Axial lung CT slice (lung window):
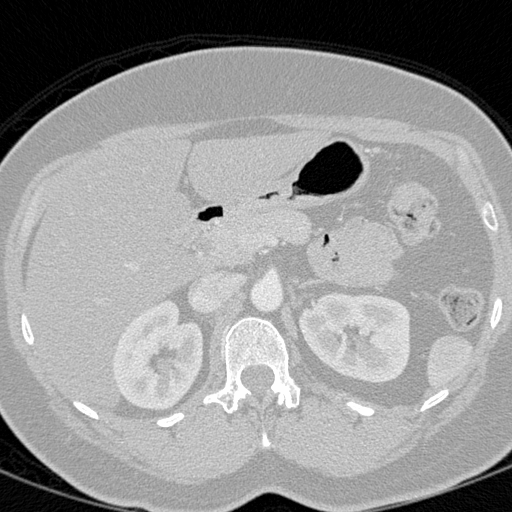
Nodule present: no